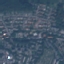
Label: Residential